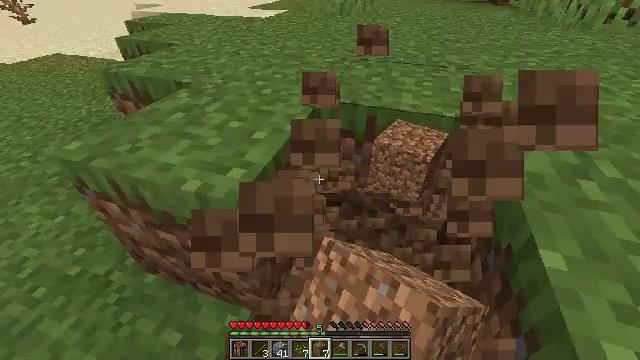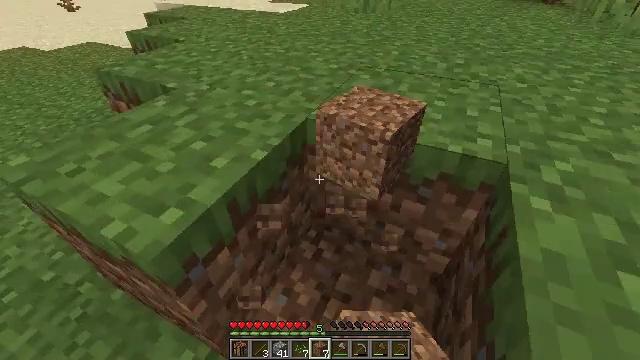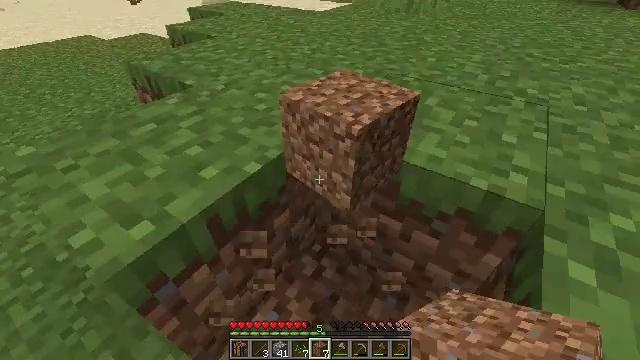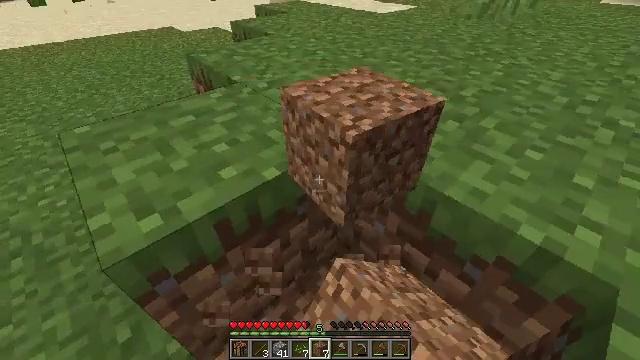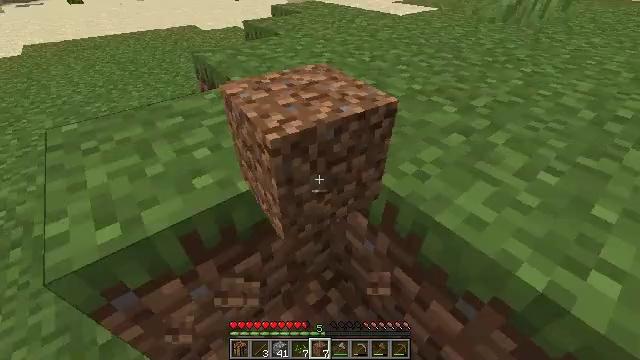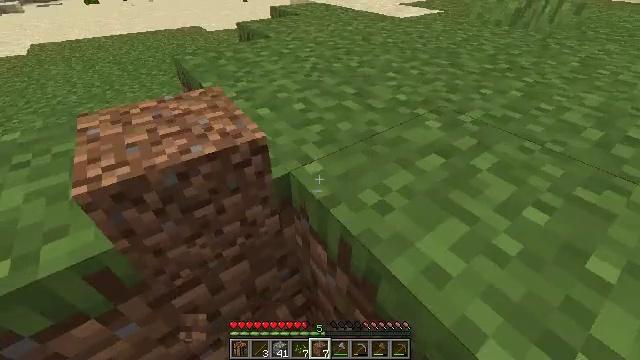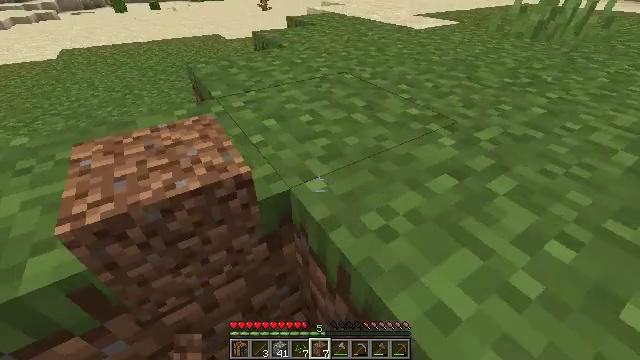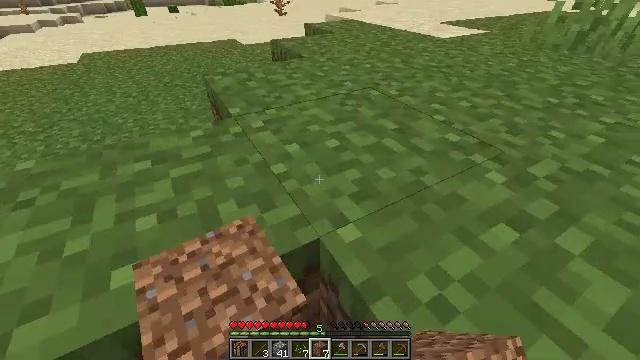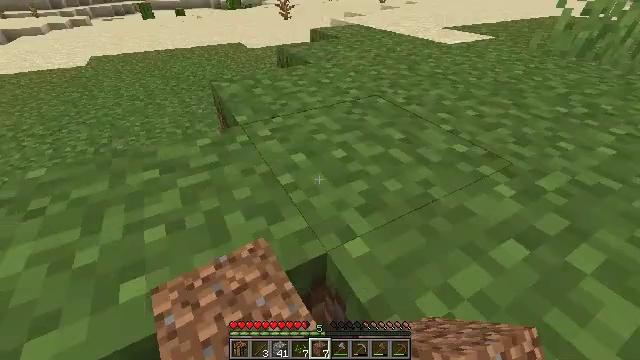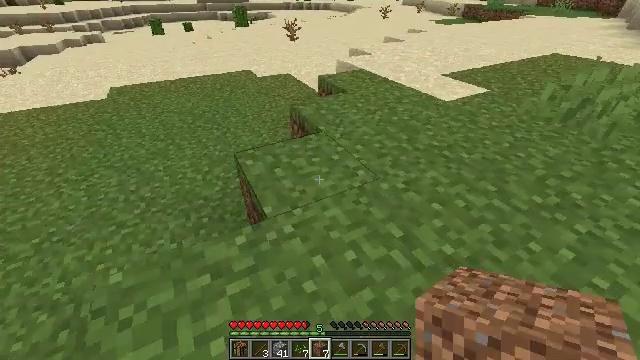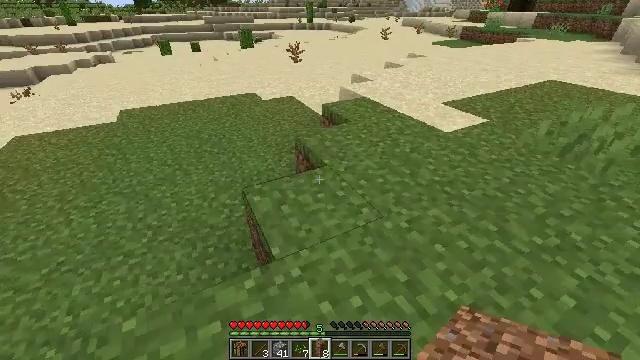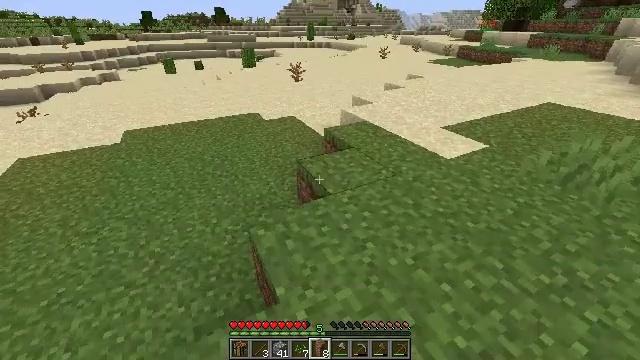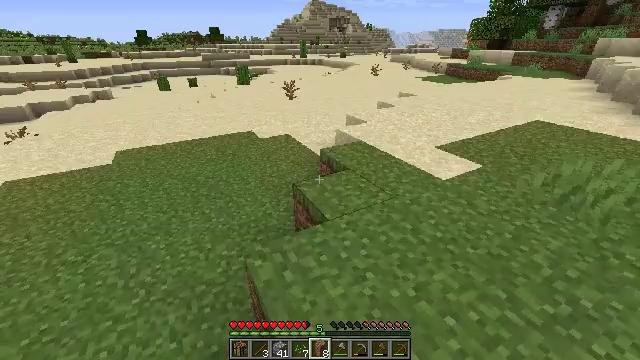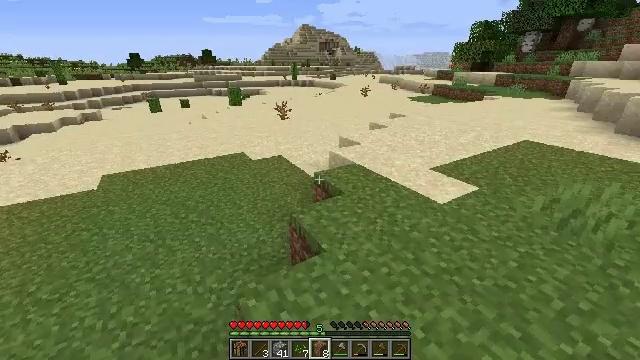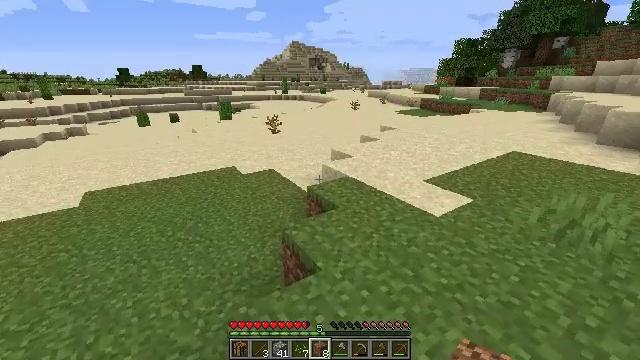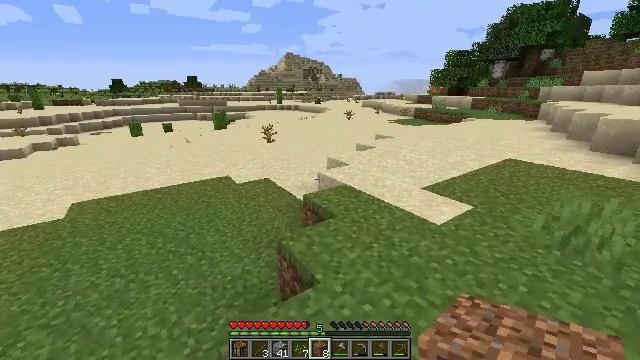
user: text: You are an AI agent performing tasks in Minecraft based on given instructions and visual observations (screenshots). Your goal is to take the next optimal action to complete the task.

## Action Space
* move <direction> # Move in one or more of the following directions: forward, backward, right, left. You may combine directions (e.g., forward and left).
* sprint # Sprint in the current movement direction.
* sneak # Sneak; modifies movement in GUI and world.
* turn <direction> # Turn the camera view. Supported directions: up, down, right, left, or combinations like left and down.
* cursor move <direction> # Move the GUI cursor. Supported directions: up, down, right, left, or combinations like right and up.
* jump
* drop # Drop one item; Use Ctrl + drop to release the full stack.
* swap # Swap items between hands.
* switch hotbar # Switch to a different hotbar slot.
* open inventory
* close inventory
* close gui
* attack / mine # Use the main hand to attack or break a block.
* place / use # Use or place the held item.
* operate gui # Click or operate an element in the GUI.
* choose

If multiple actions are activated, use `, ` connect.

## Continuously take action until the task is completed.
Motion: motion action
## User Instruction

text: Collect the cactus block.
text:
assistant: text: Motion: move forward and move right, turn left and down, attack / mine
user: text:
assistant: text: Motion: move forward and move right, turn left, attack / mine
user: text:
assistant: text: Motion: move forward and move right, turn left
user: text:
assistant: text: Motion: move forward and move right, turn left
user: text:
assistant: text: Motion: move forward and move right, turn left
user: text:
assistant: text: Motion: move forward, turn left and up
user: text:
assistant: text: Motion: move forward, turn left
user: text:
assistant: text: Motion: move forward, jump
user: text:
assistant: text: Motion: move forward, jump
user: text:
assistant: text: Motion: move forward, turn up, jump
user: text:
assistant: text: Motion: move forward, turn up, jump
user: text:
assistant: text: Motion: move forward, turn right and up, jump
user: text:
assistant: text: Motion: move forward, turn right and up, jump
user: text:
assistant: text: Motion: move forward, turn right and up
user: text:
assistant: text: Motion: turn right and up
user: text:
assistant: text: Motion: turn up
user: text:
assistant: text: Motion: turn up
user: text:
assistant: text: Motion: no_op
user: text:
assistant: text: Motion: move forward
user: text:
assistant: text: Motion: move forward
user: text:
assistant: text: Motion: no_op
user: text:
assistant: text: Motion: no_op
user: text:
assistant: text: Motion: move forward
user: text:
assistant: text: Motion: move forward
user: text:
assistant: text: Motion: move forward
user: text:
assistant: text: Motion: move forward
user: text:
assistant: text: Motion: move forward
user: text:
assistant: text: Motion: move forward
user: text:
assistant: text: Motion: move forward
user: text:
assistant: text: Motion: move forward